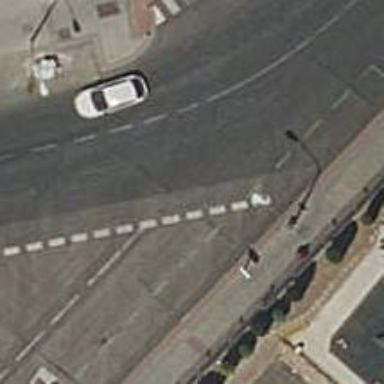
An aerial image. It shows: Road with "give way" sign.